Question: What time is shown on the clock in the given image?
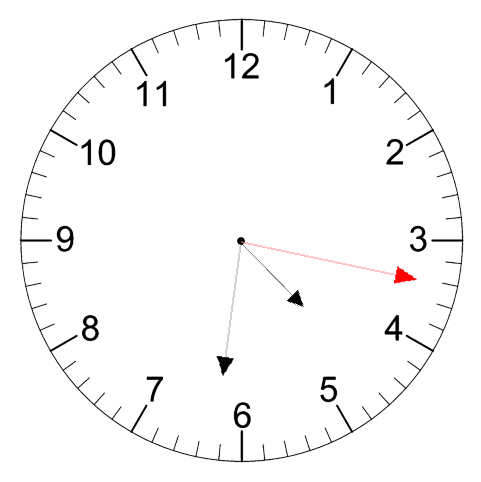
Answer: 04:31:17